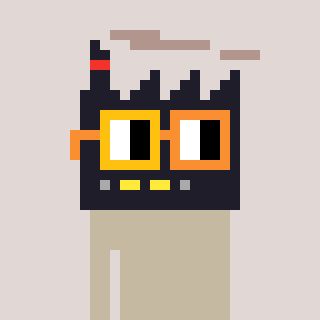
a pixel art character with square yellow and orange glasses, a factory-shaped head and a slimegreen-colored body on a warm background